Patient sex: F
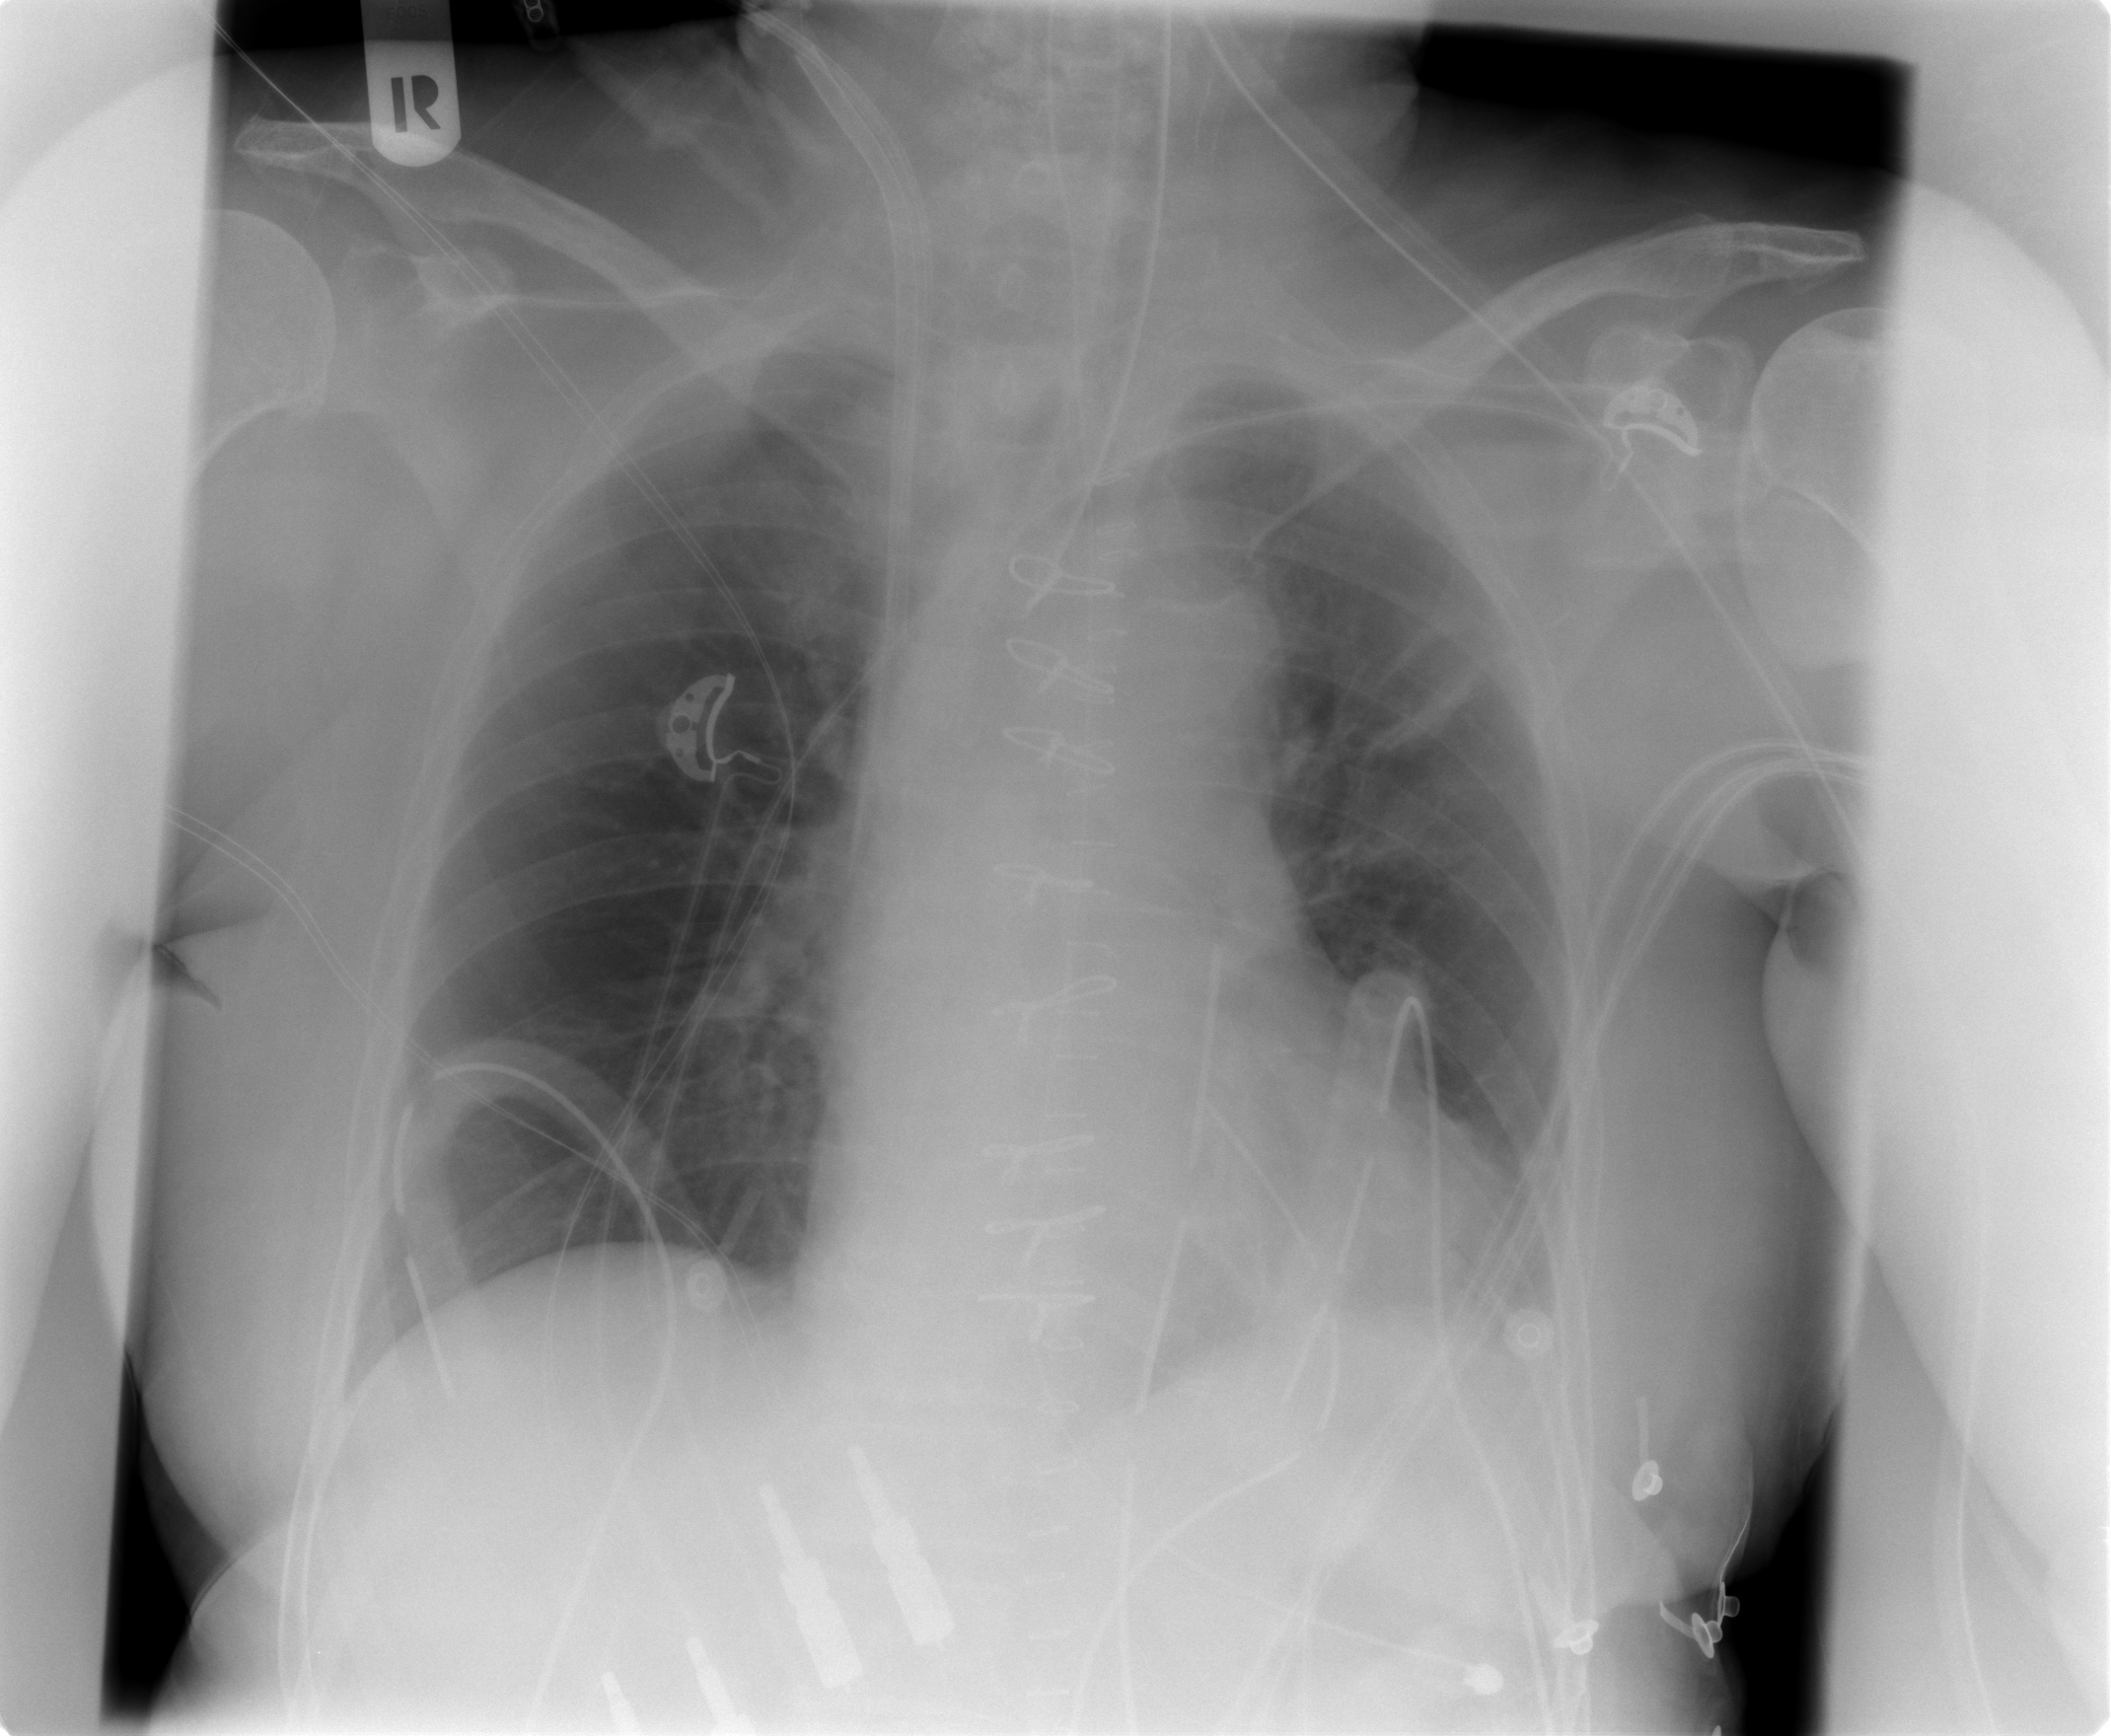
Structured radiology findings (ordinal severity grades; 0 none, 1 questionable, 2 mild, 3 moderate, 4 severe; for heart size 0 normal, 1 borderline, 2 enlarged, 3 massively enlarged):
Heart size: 0
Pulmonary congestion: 0
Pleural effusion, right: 0
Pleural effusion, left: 1
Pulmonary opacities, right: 0
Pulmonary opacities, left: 0
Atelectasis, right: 0
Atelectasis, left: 1